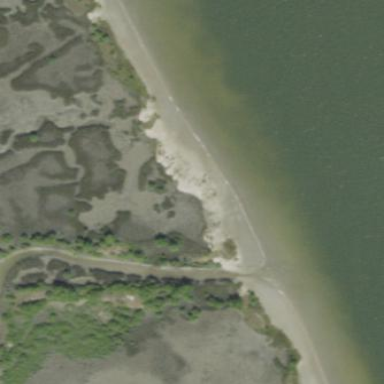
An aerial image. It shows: Scenic beach with natural beauty.